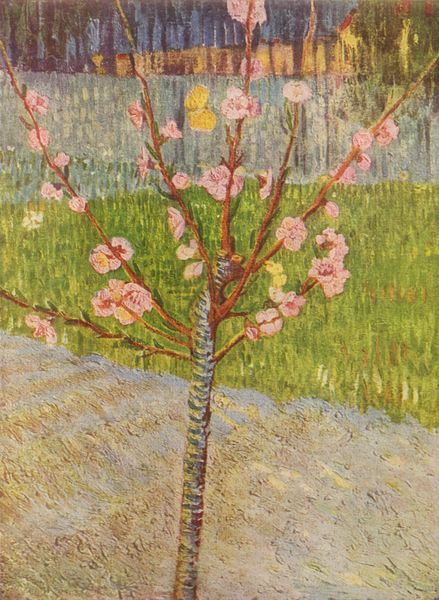
Titel: Blühender Pfirsichbaum
Künstler: Vincent van Gogh
Standort: Amsterdam
Institution: Van Gogh Museum
Schlagwörter: baum, blau, blätter, felsen, gemälde, himmel, wasser, weiß, bäume, gelb, grün, impressionismus, landschaft, ocker, see, stadt, teich, ufer, äste, blume, blumen, braun, bunt, frankreich, grau, hell, hintergrund, licht, nacht, orange, strasse, vordergrund, blüte, blüten, dach, gras, haus, rasen, rot, weg, wiese, beige, expressionismus, jung, holland, öl, ast, bach, birke, erde, häuser, natur, pappel, stamm, zweige, boden, pflanze, rosa, garten, bäumchen, wellen, fassade, ort, dorf, mauer, farbe, kahl, van gogh, fluß, romantik, duktus, detail, streifen, dünn, frühling, striche, punkte, blühen, pink, mond, gogh, zweig, schlange, pinsel, ölmalerei, schmetterling, farbauftrag, pinselstrich, fragment, expressiv, karg, rinde, pfirsich, struktur, beet, hochkant, apfelbaum, frühjahr, leuchtend, farbfelder, stämmchen, leichtigkeit, kirschbaum, kirsche, kirsch, vincent, amsterdam, postimpressionismus, triebe, baumblüte, kirschblüte, kirschblüten, kirschenblüten, ringel, graten, werg, zitronenfalter, leiwand, satmm, alla prima, haum, kirschbaun, strucktur, mandelbaum, mandelblüte